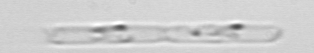
Label: Cerataulina_pelagica